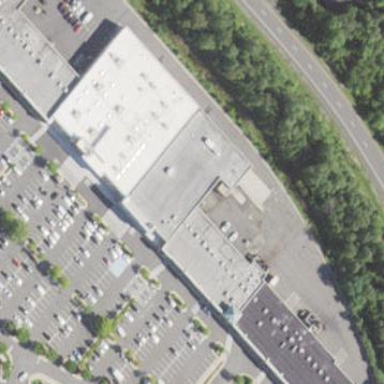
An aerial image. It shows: Supermarket.